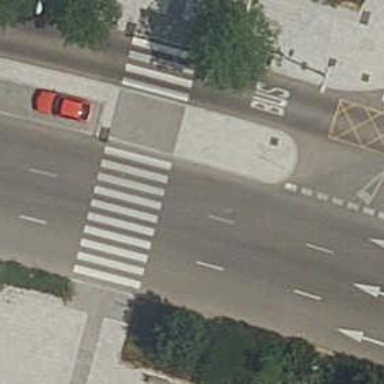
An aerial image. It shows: Uncontrolled road crossing.